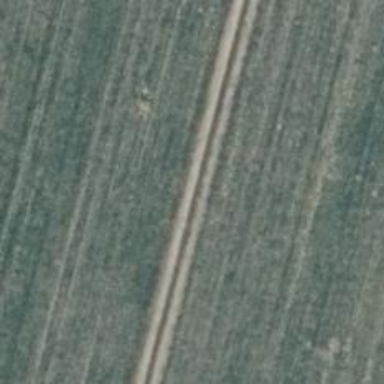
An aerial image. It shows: Track with grade 5 tracktype.